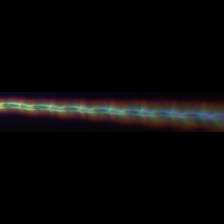
Taxon: Psuedo-nitzschia
Group: Diatoms